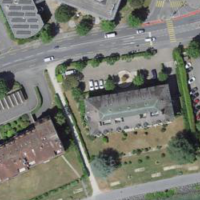
EUNIS habitat code: 54
Species observed at this site:
Hedera helix
Convolvulus arvensis
Cygnus olor